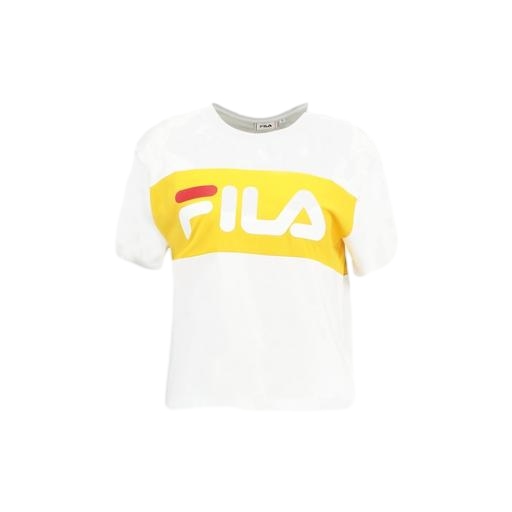
white cropped logo print jersey t-shirt, graphic jersey tee, colorblock graphic tee, white background